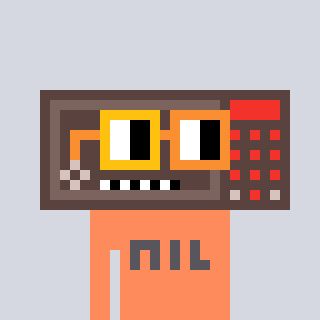
a pixel art character with square yellow and orange glasses, a wallsafe-shaped head and a peachy-colored body on a cool background